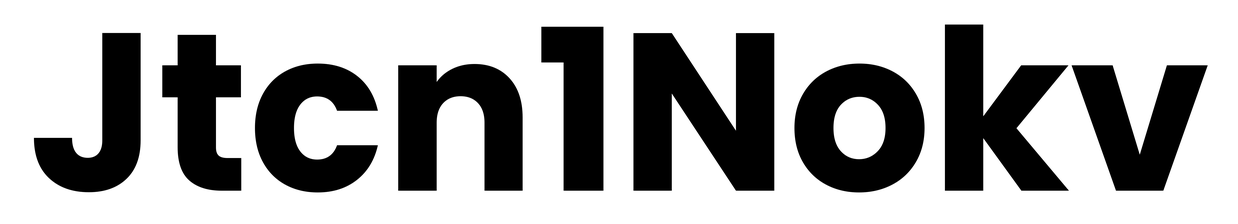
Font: Poppins-Bold